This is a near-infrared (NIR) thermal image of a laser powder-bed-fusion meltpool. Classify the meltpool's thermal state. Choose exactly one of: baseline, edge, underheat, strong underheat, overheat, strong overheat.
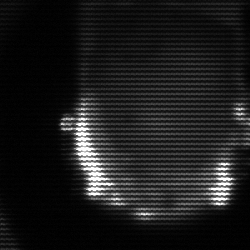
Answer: baseline